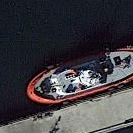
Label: Towing_vessel